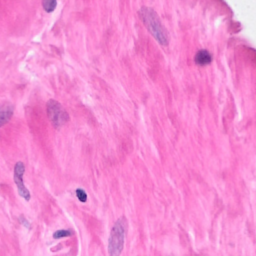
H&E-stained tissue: Breast